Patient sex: M
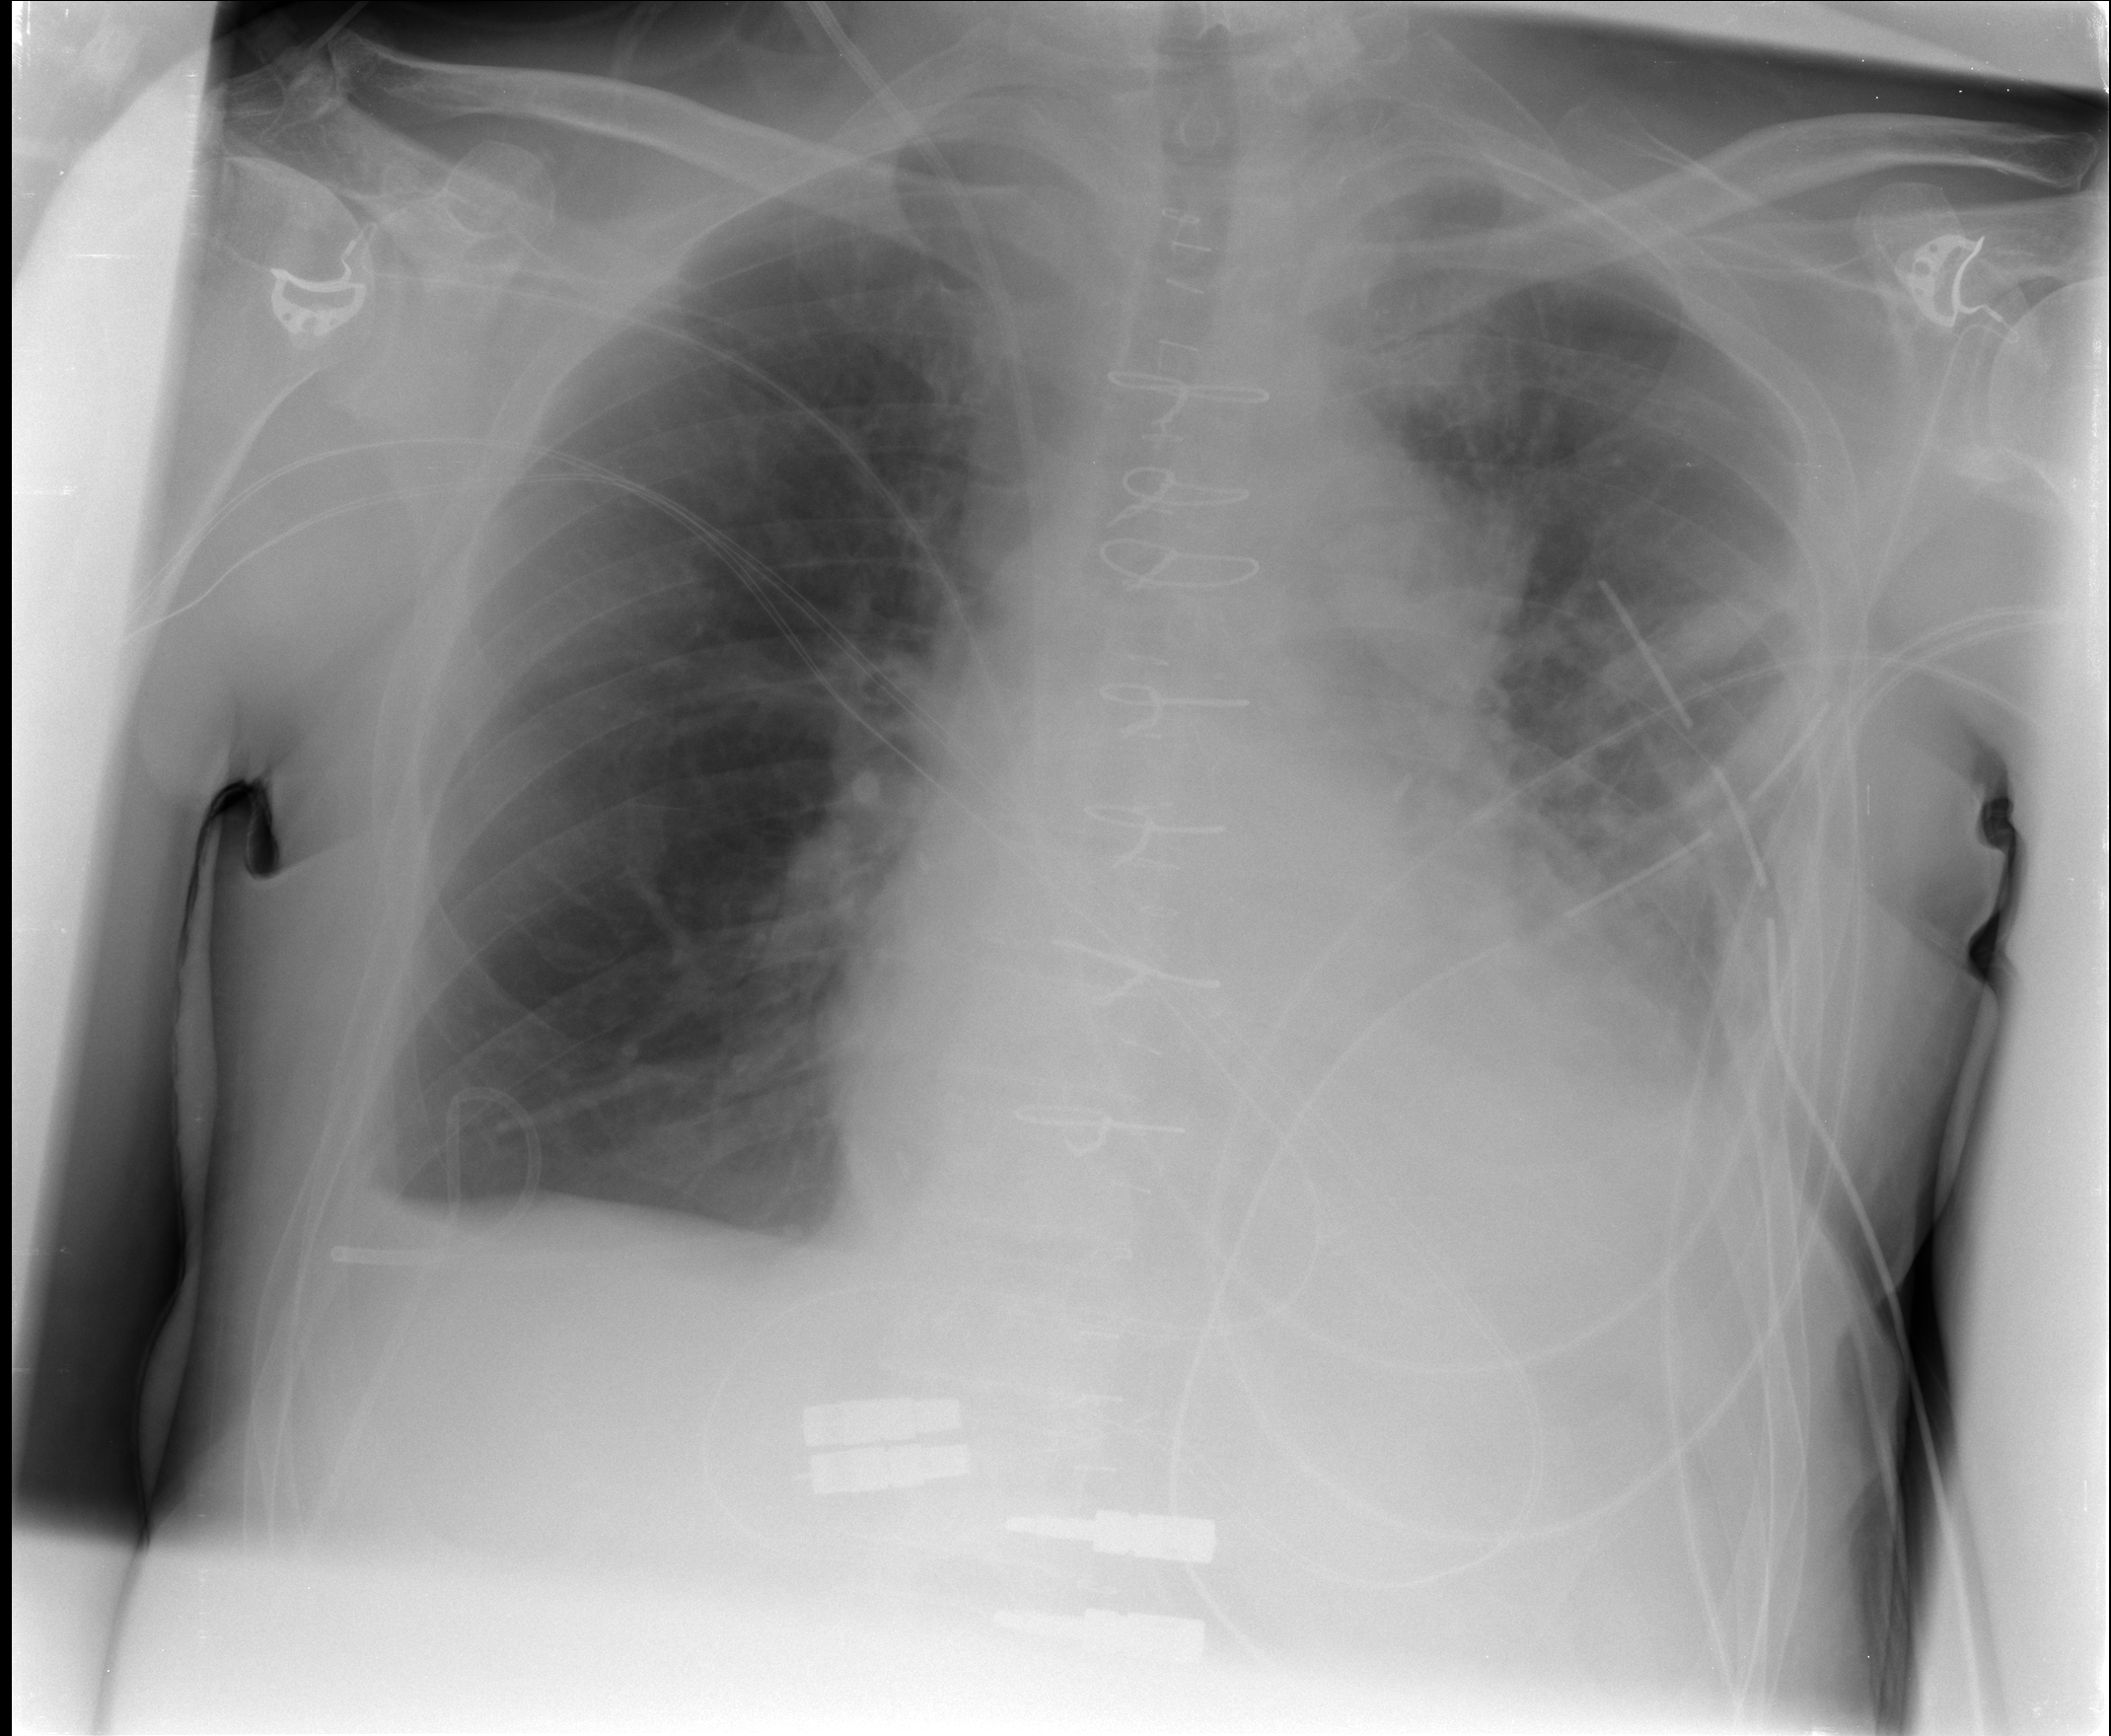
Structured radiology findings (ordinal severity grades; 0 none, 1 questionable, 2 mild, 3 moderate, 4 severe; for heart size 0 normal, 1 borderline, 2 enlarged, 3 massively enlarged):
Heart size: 2
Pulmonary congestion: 0
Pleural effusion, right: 2
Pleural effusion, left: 3
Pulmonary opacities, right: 0
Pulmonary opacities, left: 2
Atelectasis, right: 2
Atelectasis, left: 3